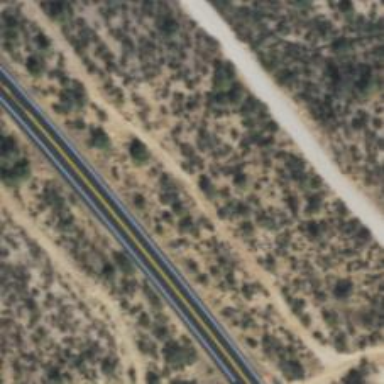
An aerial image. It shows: Abandoned road.